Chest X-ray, PA view. Patient: 33 years old, sex F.
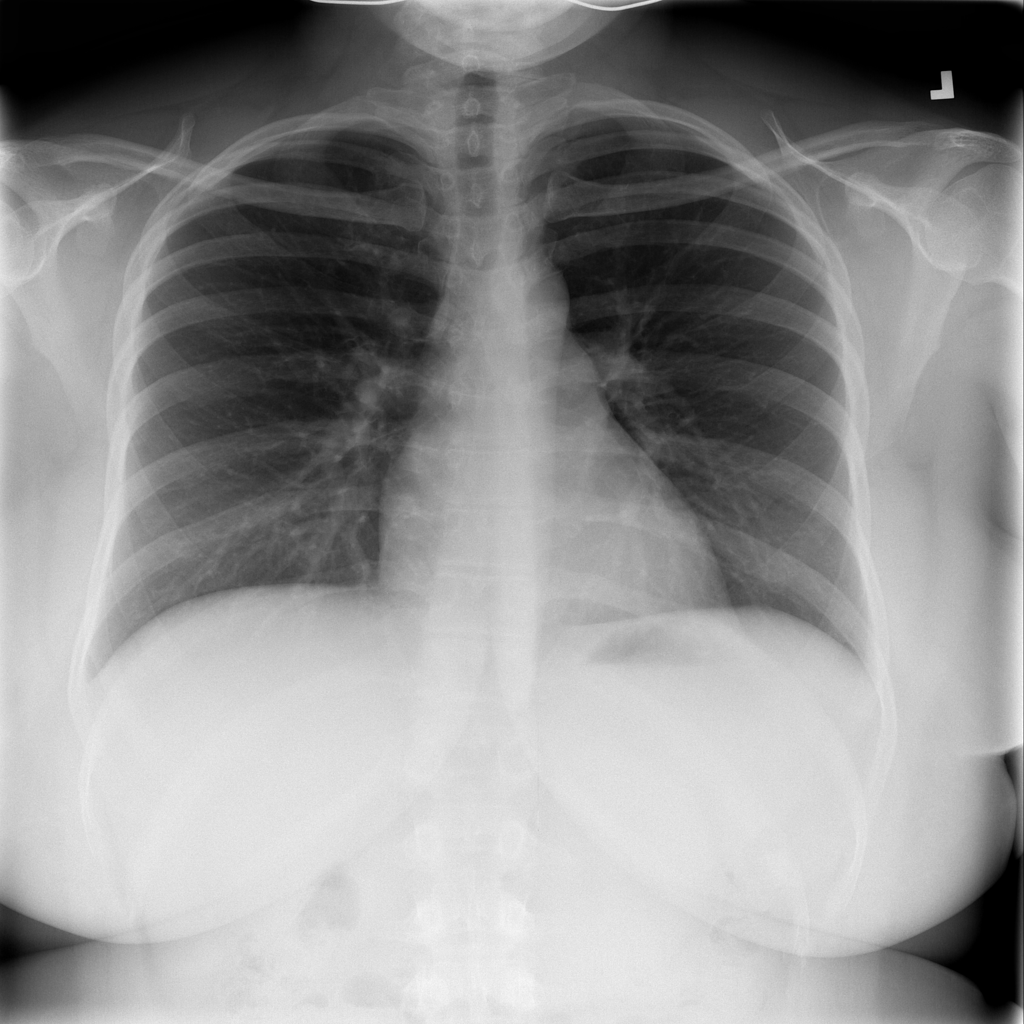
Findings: No Finding